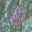
Label: 6